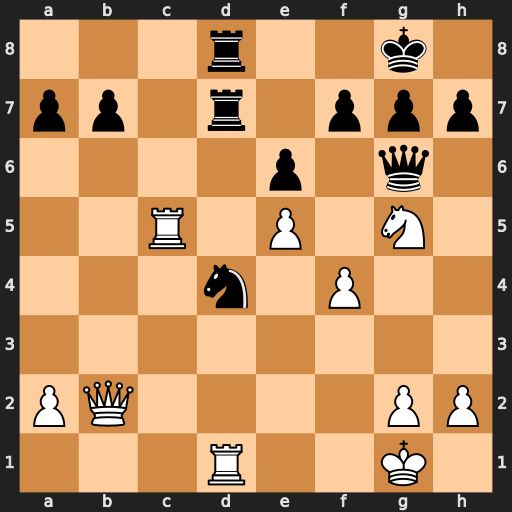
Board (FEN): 3r2k1/pp1r1ppp/4p1q1/2R1P1N1/3n1P2/8/PQ4PP/3R2K1
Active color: w
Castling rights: -
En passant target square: -
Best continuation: Rxd4 Rxd4 Qxd4 Qb1+ Kf2